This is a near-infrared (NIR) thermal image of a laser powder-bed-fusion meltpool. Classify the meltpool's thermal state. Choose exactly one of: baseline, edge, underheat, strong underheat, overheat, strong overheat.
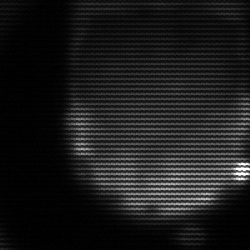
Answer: edge